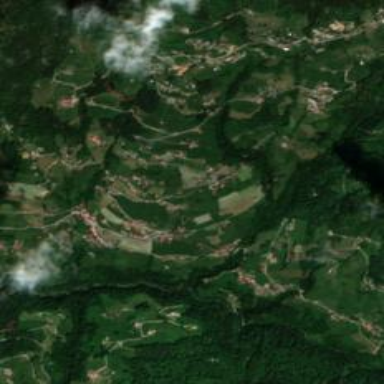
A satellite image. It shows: Small hamlet.